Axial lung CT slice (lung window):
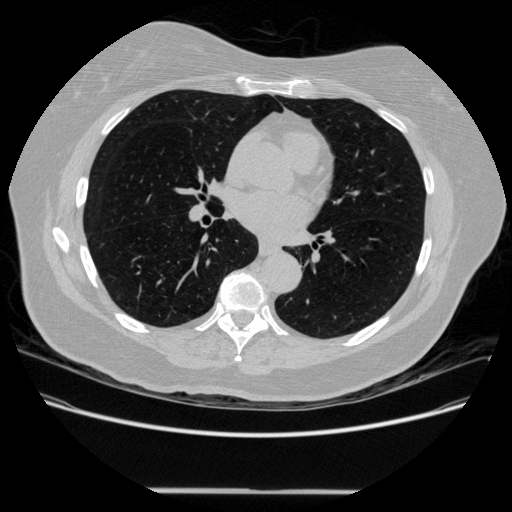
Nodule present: no